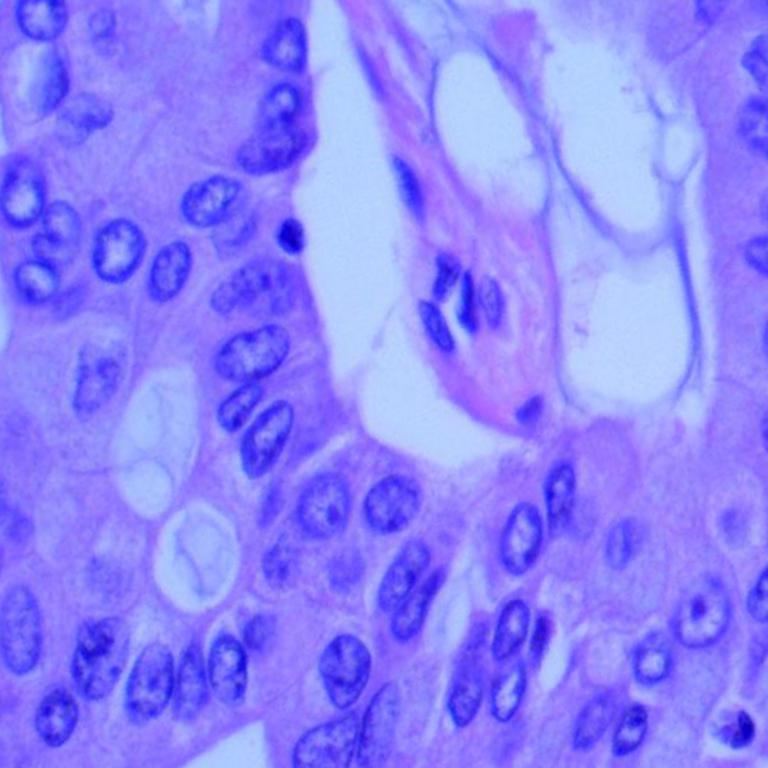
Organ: lung
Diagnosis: adenocarcinomas